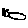
Label: cat